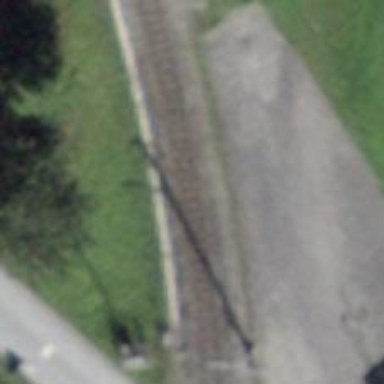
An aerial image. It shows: Narrow-gauge railway track electrified by contact line.